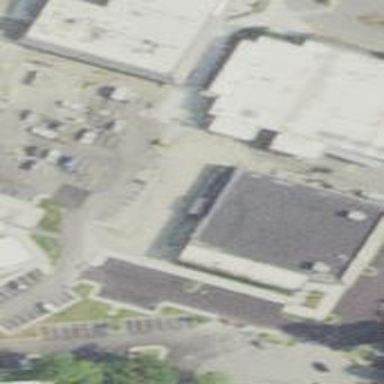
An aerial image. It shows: Commercial building.